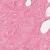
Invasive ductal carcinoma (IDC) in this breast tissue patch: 0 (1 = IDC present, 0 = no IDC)